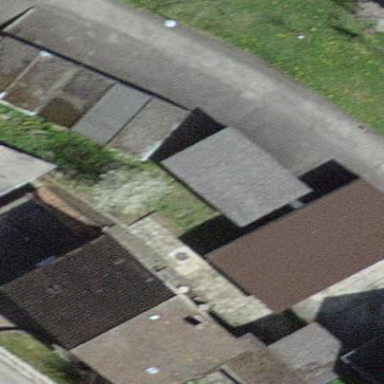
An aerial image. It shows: Garage building.